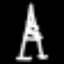
Label: The Eiffel Tower